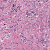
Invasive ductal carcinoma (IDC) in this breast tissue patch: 1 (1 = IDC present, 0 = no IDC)